Interaction volume radius: 10 \u00c5
Interaction volume height: 30 \u00c5
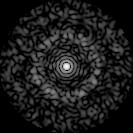
Disorder parameter: 0.8321